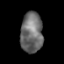
Tissue: prostate
Cell type: Fibroblasts
Senescence score: 0.8446
Nuclear area (px): 876
Mean DAPI intensity: 108.185